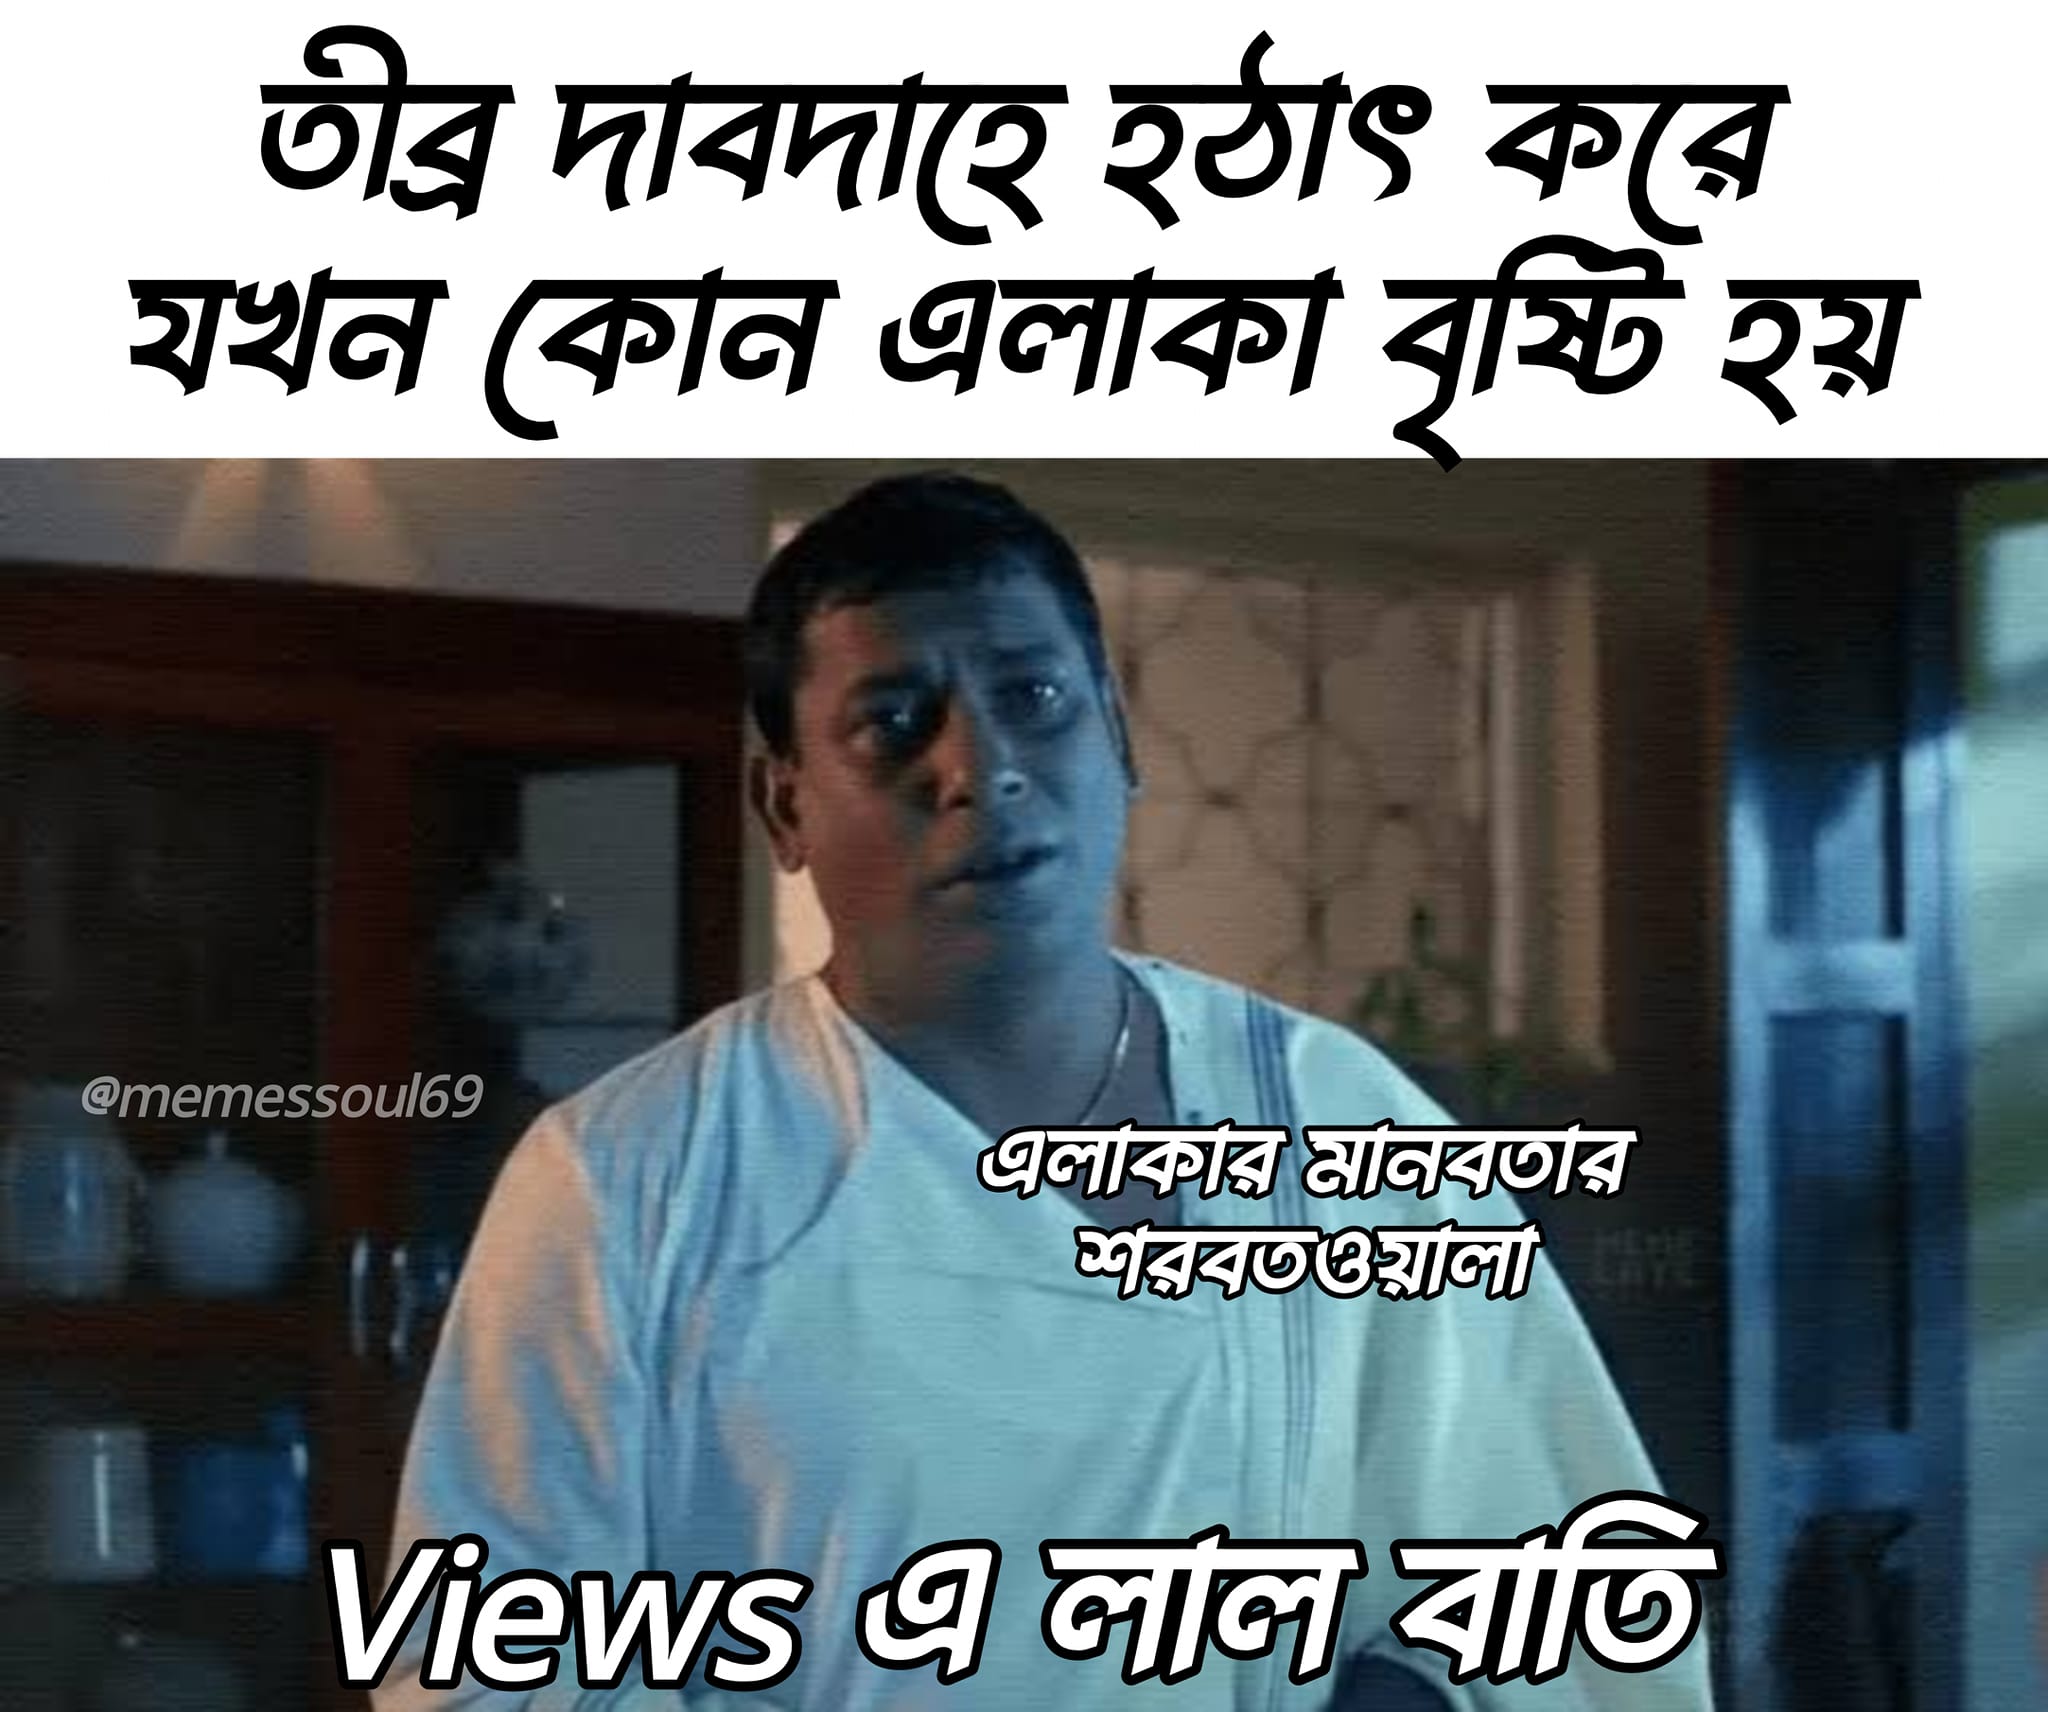
Text: তীব্র দাবদাহে হঠাৎ করে যখন কোন এলাকা বৃষ্টি হয় এলাকাব মানবতার শরবতওয়ালা ভিউস এ লালবাতি
Label: Non Hate